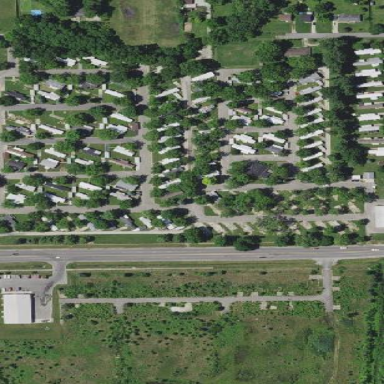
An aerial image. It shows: Residential area designed as mobile home park.